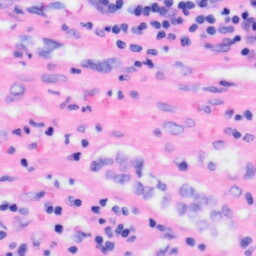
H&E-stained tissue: Liver